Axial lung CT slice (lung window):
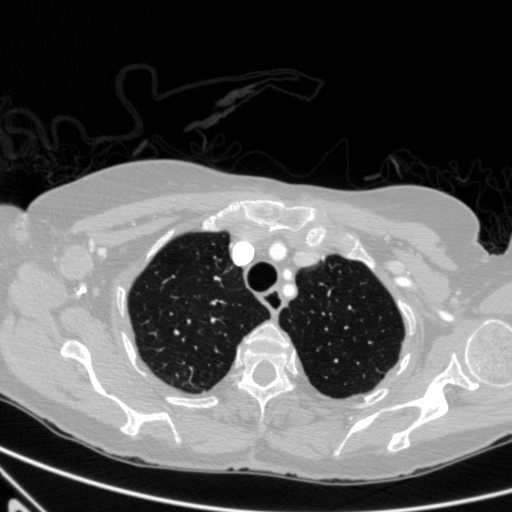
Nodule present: no